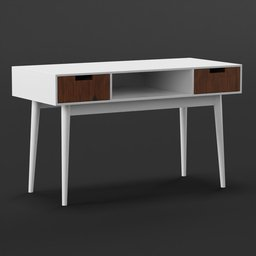
Label: furniture